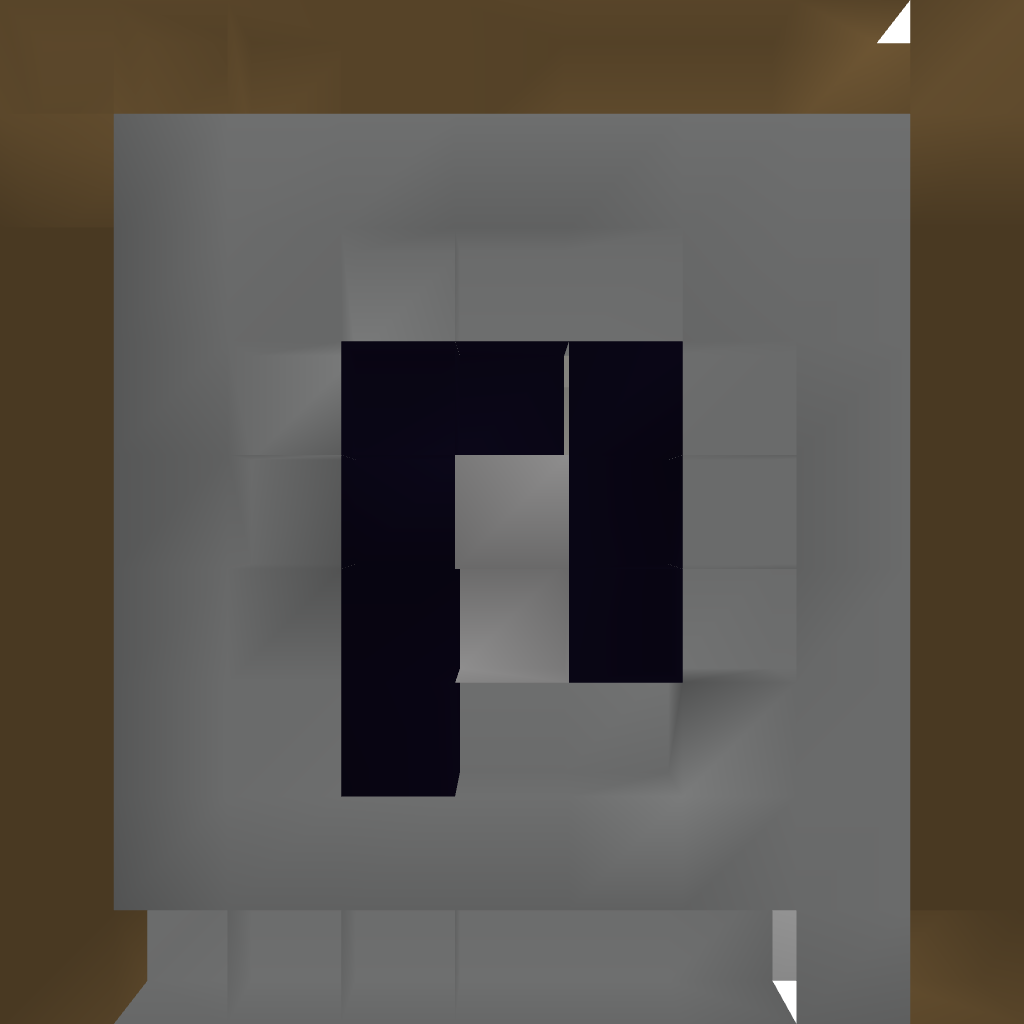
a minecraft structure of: Trading Room